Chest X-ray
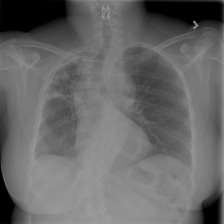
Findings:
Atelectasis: negative
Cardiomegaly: negative
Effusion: negative
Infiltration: negative
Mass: negative
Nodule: negative
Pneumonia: negative
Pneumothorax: negative
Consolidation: negative
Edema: negative
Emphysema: negative
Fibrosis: negative
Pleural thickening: positive
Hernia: negative